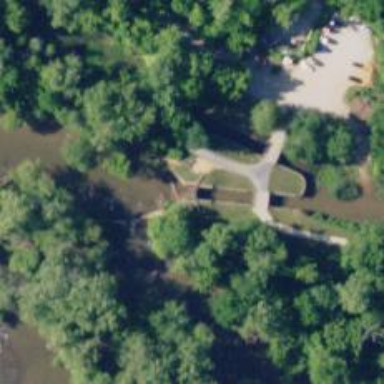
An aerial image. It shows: Lock gate along waterway.